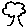
Label: tree